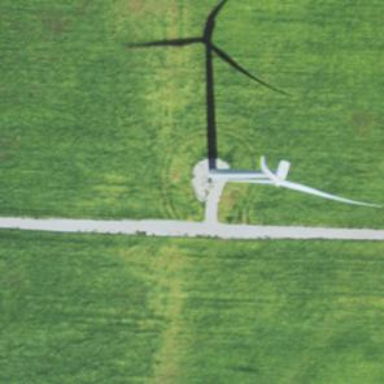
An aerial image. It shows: Wind generator using wind turbines of horizontal axis.